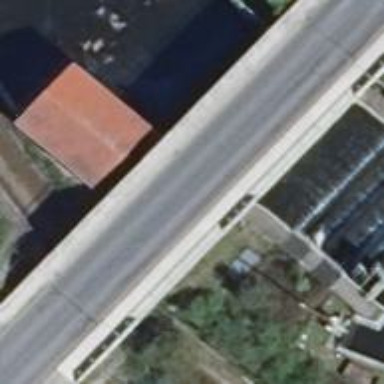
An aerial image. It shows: Bridge with beam structure.